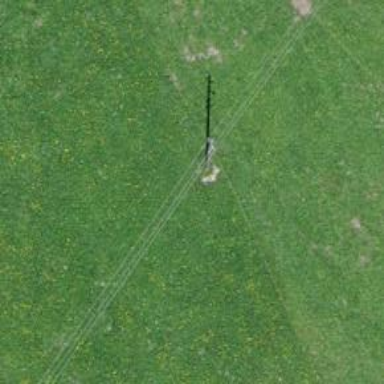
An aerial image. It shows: Minor power line.